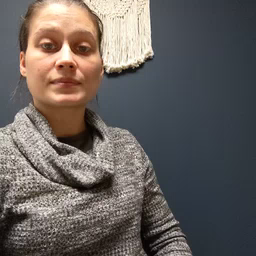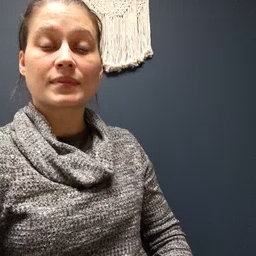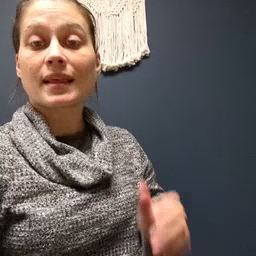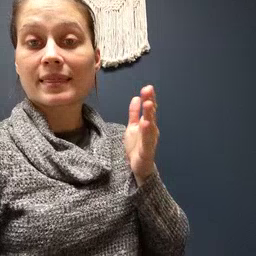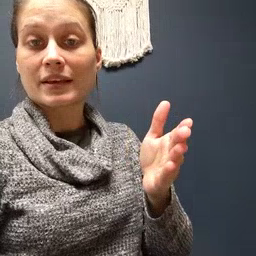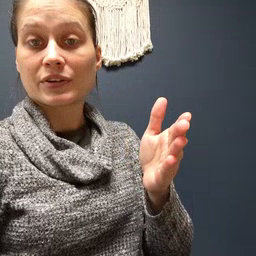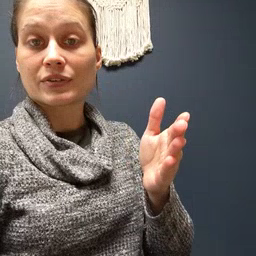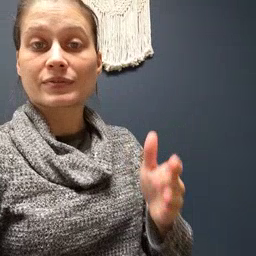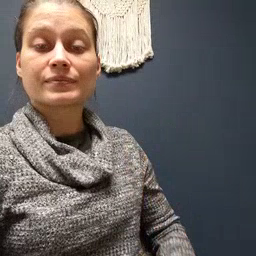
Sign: there